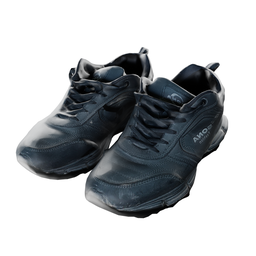
Label: people